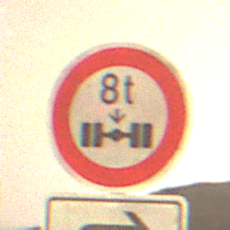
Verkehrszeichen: TatsaechlicheAchslast
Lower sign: RichtungsangabeDurchPfeile5
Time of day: Night
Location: Outdoor (Suburban)
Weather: Clear
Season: NotSpecified
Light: Artificial